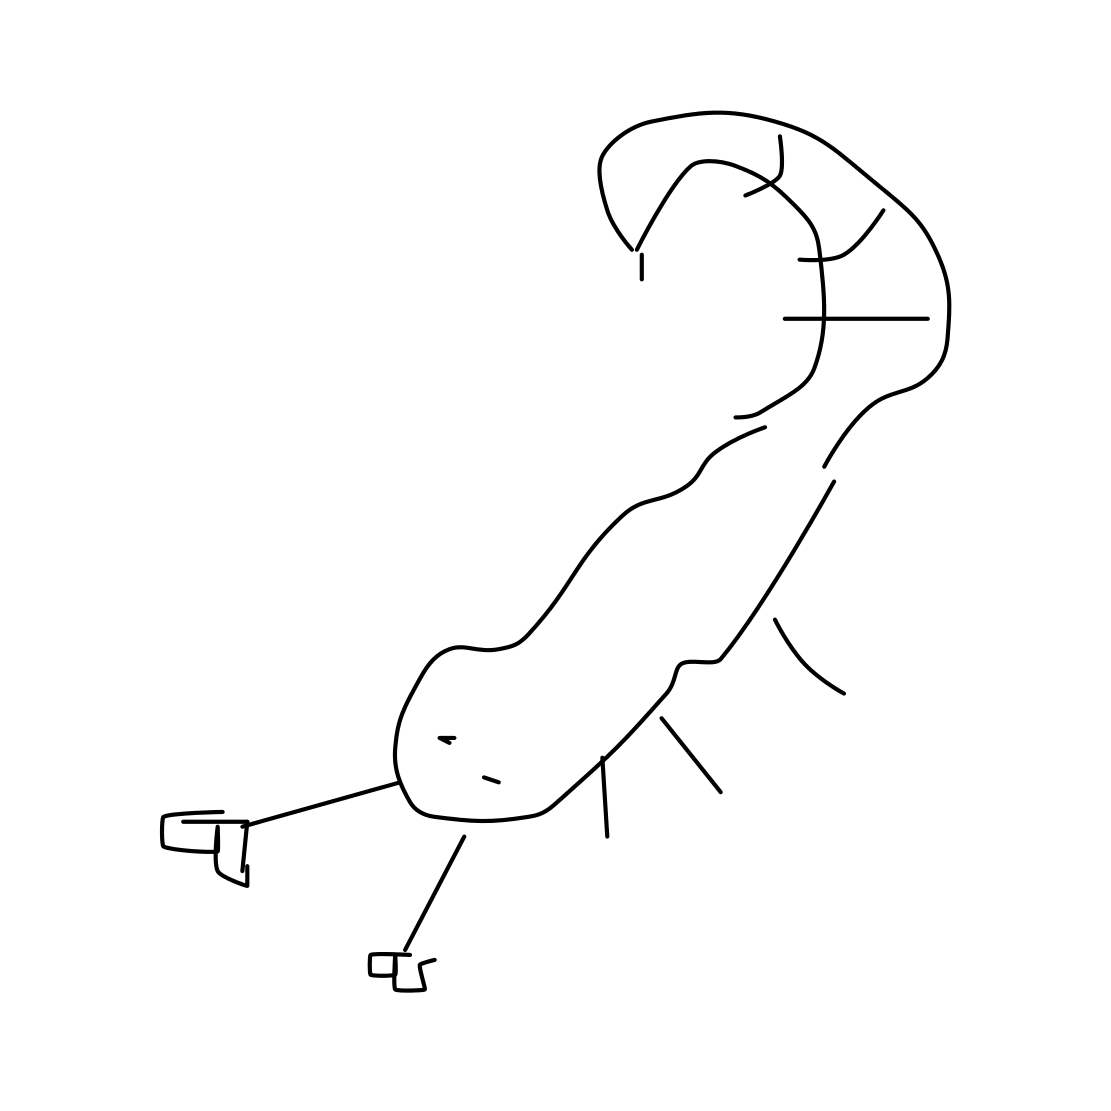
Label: scorpion